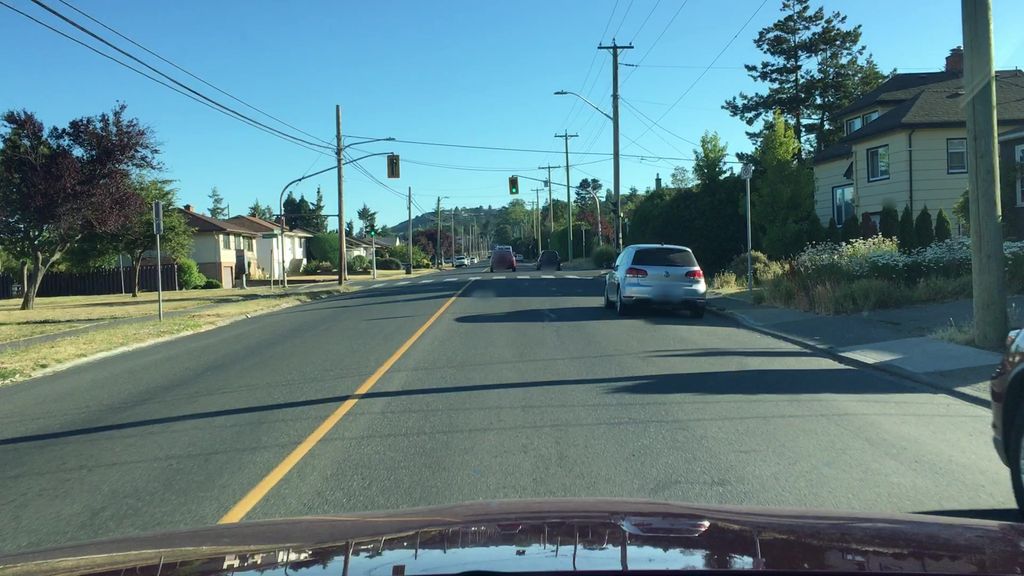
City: victoria